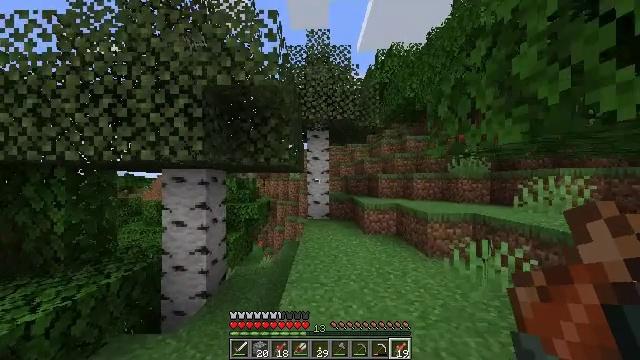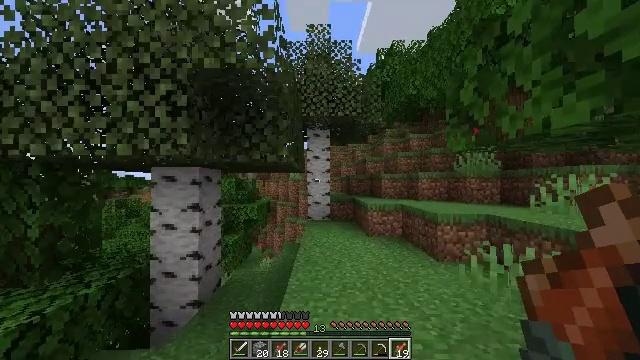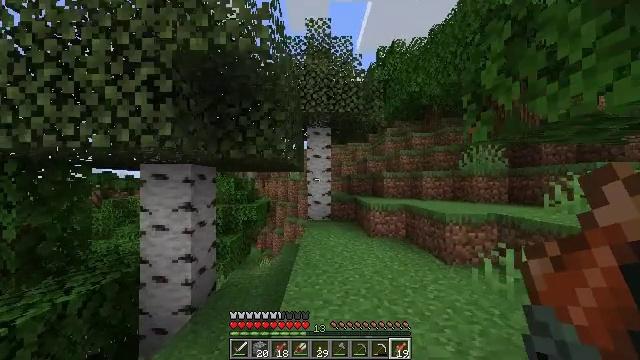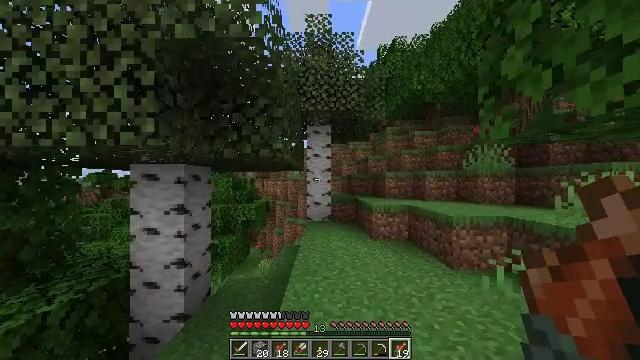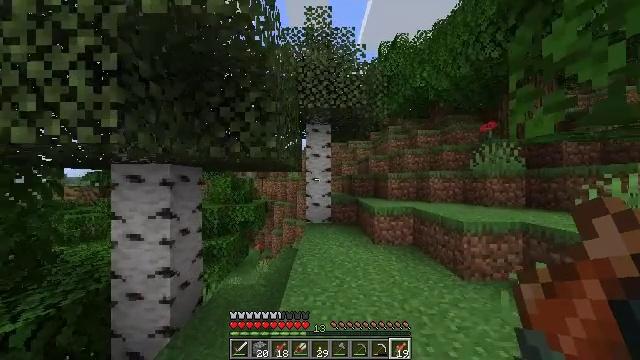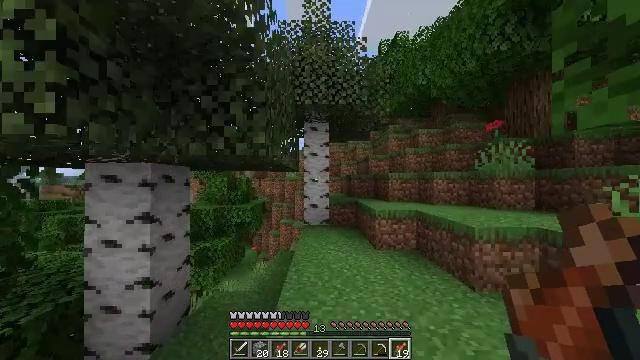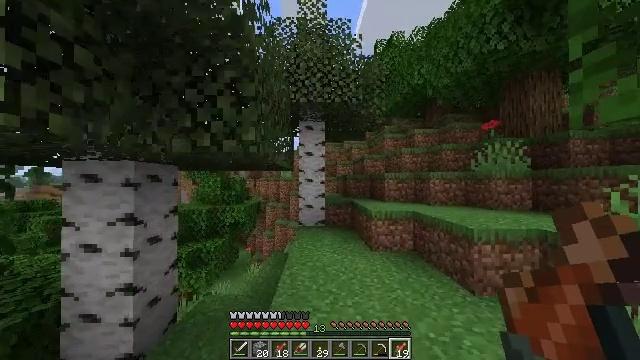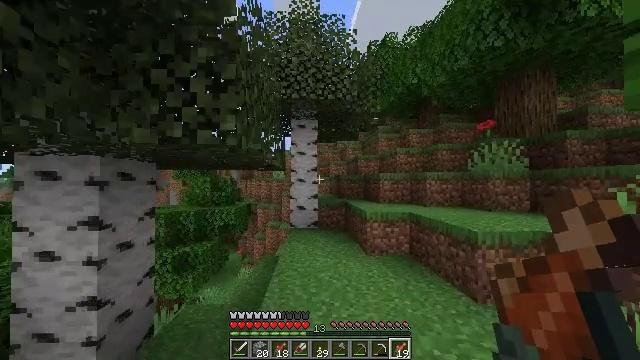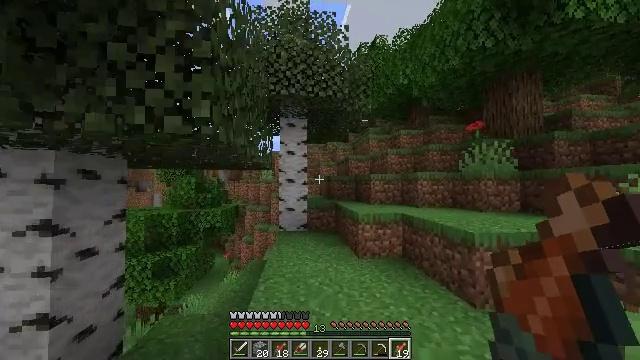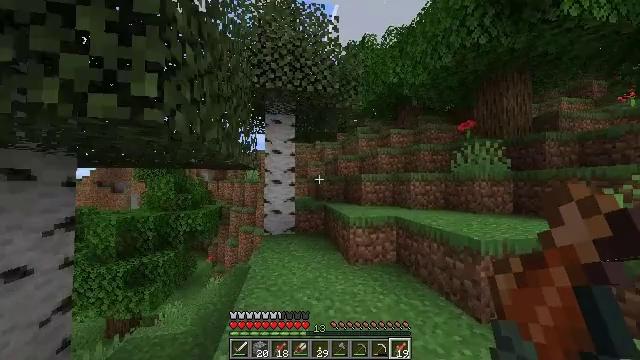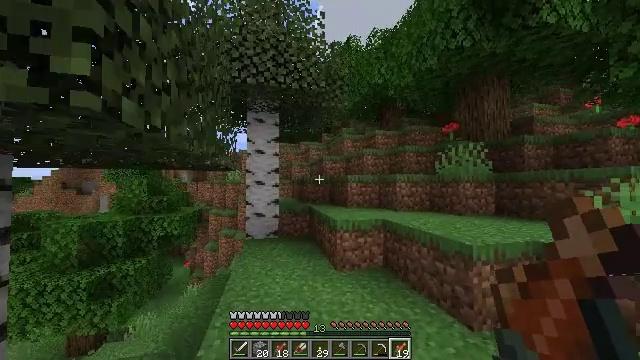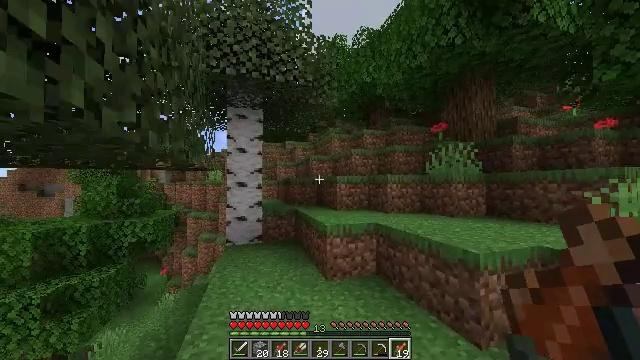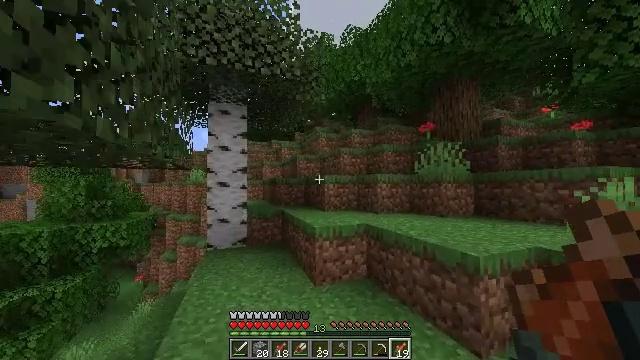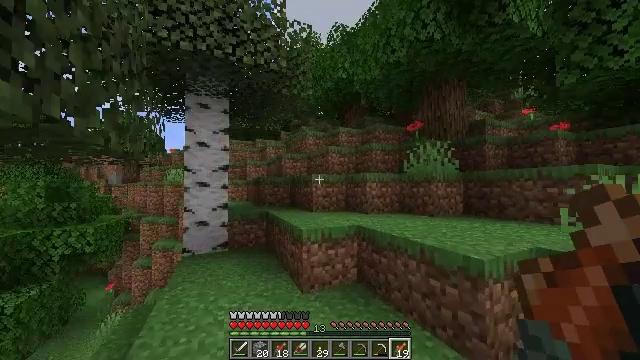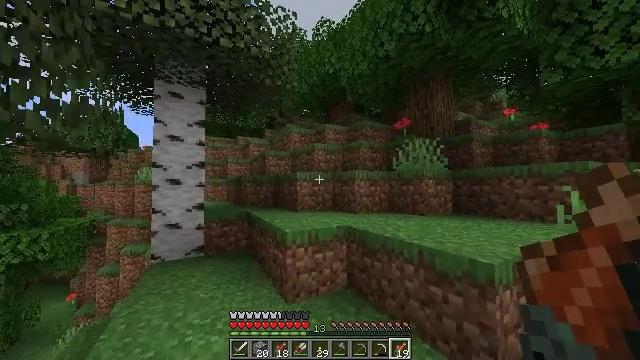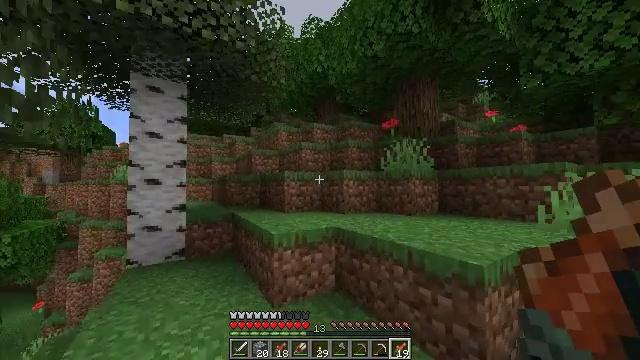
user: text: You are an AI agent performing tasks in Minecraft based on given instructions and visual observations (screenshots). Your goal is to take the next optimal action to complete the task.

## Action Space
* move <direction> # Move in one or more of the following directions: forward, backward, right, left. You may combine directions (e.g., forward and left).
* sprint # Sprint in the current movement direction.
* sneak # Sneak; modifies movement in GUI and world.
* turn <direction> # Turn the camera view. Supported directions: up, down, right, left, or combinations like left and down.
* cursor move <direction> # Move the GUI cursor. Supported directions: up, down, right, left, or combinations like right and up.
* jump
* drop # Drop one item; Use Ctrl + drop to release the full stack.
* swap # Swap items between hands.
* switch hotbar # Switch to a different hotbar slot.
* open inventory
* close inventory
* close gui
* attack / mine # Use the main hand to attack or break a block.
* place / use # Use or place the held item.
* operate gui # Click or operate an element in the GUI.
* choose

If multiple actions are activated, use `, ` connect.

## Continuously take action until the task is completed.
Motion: motion action
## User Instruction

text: Obtain a light gray bed by crafting.
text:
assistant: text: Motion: move forward
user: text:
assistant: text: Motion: move forward
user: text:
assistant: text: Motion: move forward
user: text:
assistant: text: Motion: move forward
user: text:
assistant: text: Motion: move forward
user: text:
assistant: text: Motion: move forward, turn right
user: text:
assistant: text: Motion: move forward, turn right
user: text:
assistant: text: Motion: move forward, turn right
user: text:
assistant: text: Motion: move forward, turn right
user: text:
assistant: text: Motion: move forward, turn right
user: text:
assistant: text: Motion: move forward, turn right
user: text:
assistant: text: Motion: move forward, turn right
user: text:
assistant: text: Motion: move forward, turn right
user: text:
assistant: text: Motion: move forward, turn right
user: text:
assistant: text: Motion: move forward, turn right
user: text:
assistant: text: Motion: move forward
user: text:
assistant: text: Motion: move forward, jump
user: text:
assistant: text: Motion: move forward, jump
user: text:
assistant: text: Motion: move forward, jump
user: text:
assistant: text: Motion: move forward, jump
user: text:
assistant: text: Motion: move forward, jump
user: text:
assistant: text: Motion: move forward, jump
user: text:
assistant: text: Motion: move forward, turn left, jump
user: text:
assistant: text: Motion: move forward, turn left, jump
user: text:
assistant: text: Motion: move forward, turn left, jump
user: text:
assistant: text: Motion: move forward, turn left, jump
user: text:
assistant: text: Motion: move forward, turn left, jump
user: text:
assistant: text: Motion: move forward, turn left, jump
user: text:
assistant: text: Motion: move forward, turn left, jump
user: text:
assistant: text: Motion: move forward, turn left, jump